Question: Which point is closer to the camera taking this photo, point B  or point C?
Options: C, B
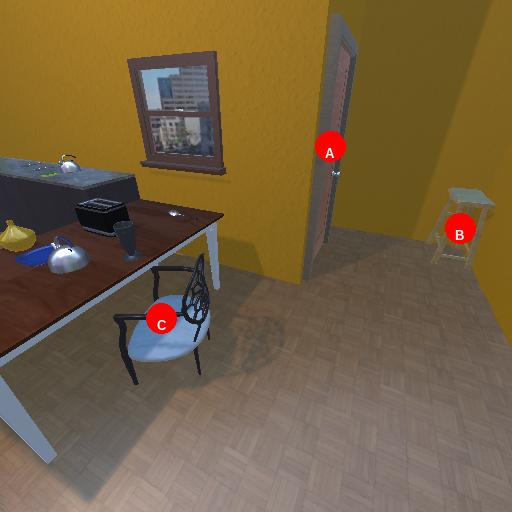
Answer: C